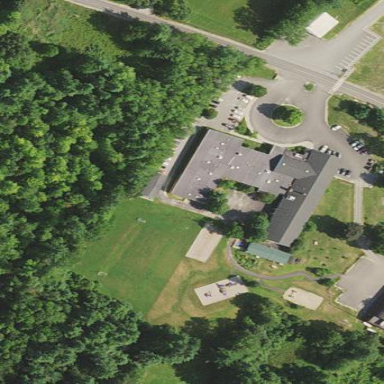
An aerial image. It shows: Schoolyard with grass land use.